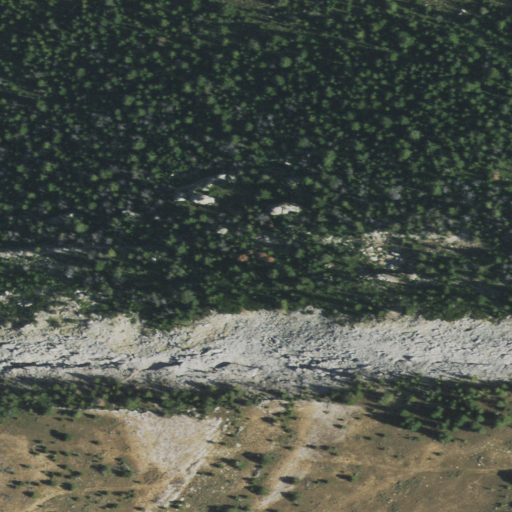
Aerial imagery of ridge(s) in Wyoming named Middle Fork Ridge containing evergreen forest, shrub, and grassland